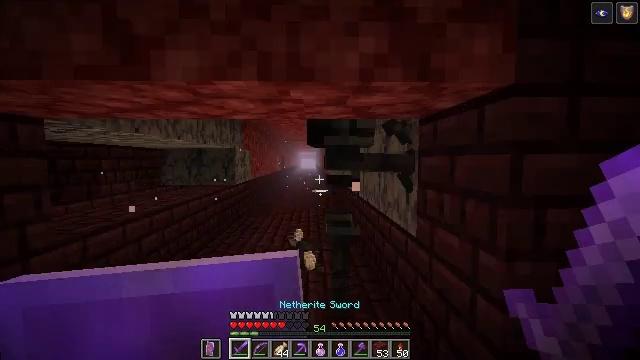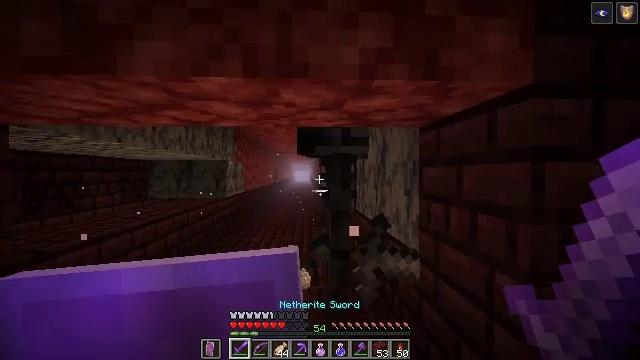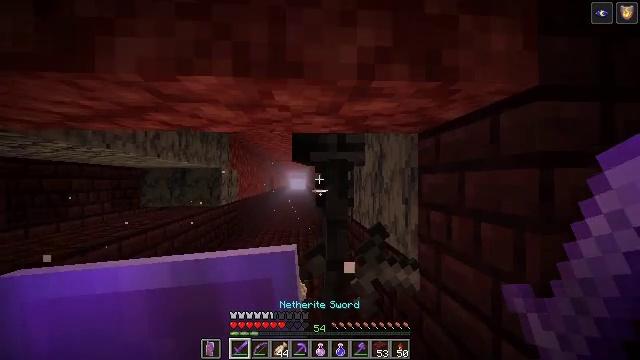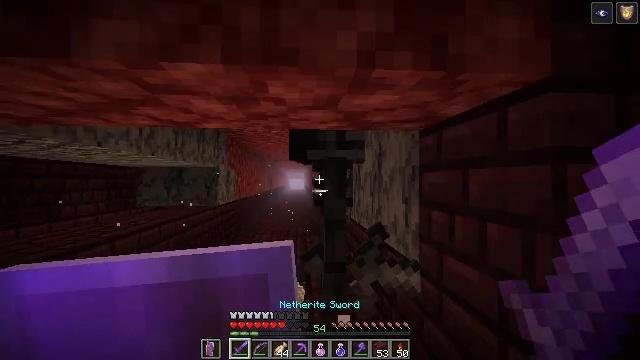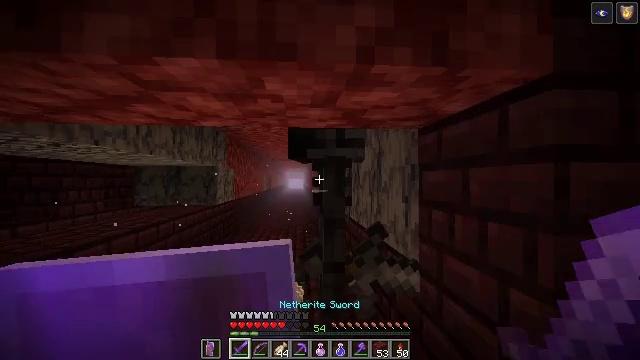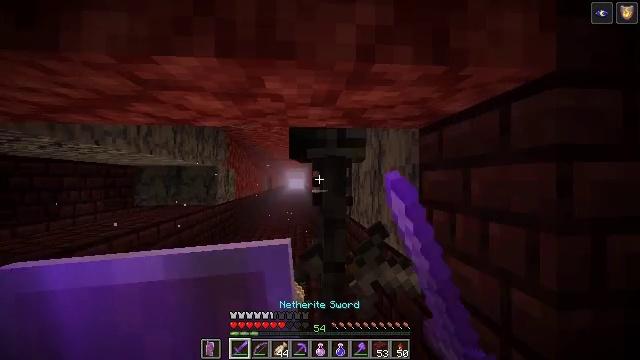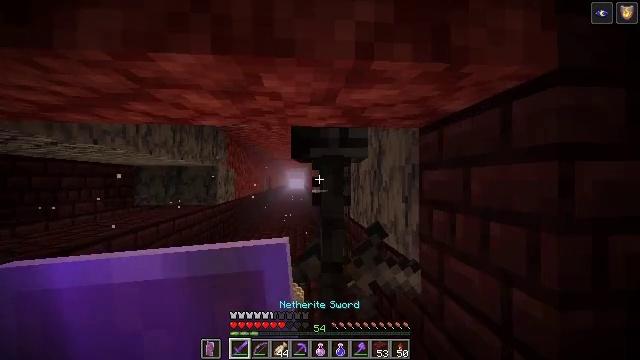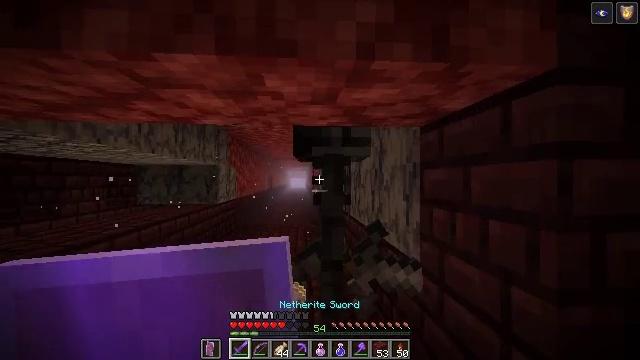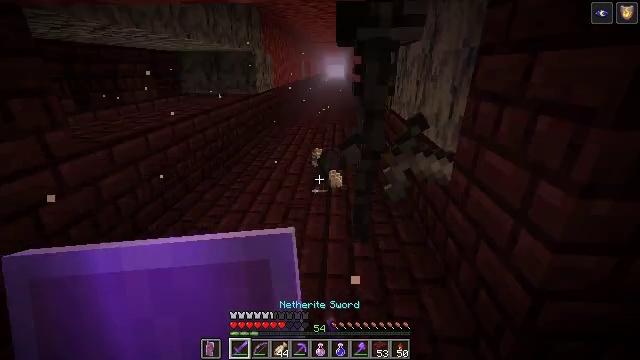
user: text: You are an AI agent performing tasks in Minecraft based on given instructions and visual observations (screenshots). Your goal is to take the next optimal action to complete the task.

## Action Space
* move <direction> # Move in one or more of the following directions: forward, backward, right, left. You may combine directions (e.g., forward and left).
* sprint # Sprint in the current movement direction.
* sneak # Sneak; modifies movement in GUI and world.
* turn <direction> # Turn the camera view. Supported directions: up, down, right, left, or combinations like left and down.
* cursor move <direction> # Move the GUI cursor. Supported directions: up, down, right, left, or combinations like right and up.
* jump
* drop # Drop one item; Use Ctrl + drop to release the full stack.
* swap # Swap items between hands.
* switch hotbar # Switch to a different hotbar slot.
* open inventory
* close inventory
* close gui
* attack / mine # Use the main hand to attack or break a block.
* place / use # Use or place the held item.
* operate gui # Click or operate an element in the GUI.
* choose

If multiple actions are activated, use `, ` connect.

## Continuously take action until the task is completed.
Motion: motion action
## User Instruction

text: Kill a wither skeleton.
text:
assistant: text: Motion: turn right and up
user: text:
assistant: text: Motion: turn up
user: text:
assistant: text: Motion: no_op
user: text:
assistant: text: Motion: attack / mine
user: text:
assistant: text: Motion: attack / mine
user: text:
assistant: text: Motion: attack / mine
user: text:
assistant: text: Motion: move back, attack / mine
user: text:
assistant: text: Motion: move back, turn left and down
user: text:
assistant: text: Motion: no_op